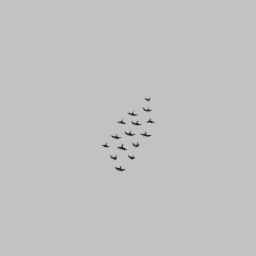
Label: animals